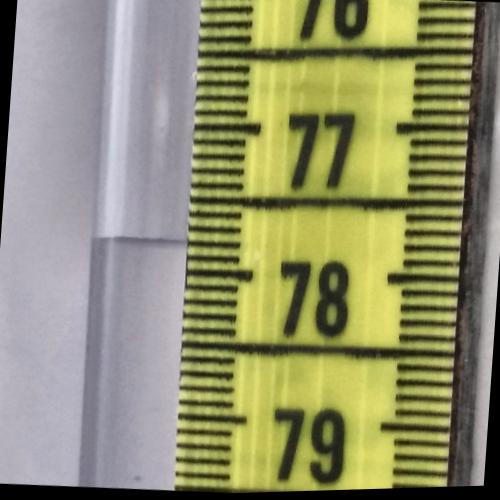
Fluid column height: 77.8 cm